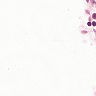
Metastatic tissue present: no